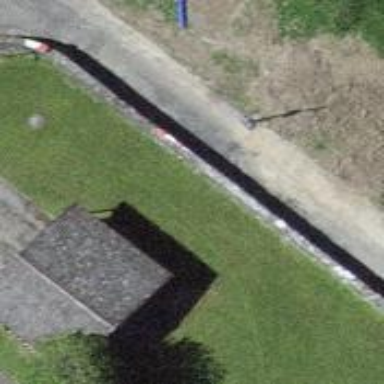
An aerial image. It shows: Garage building.